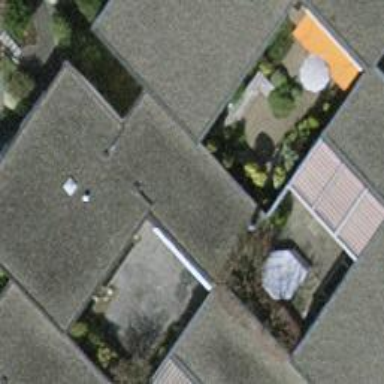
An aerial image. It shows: Terrace building.